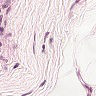
Metastatic tissue present: no